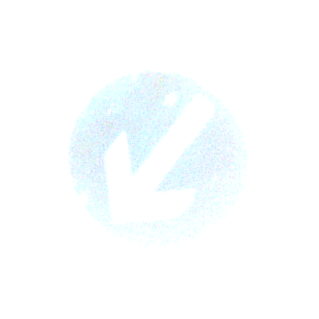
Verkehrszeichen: VorgeschriebeneVorbeifahrtLinks
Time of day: MorningAfternoon
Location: Outdoor (Suburban)
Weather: PartlyCloudy
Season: NotSpecified
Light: Natural